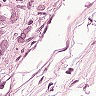
Metastatic tissue present: yes